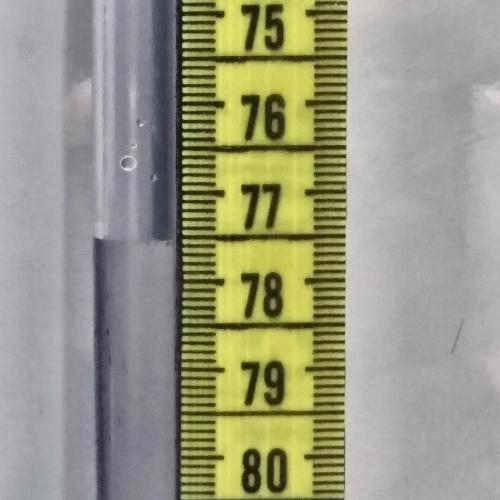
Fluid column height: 77.5 cm